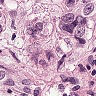
Metastatic tissue present: yes